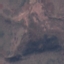
Land use / land cover class: HerbaceousVegetation